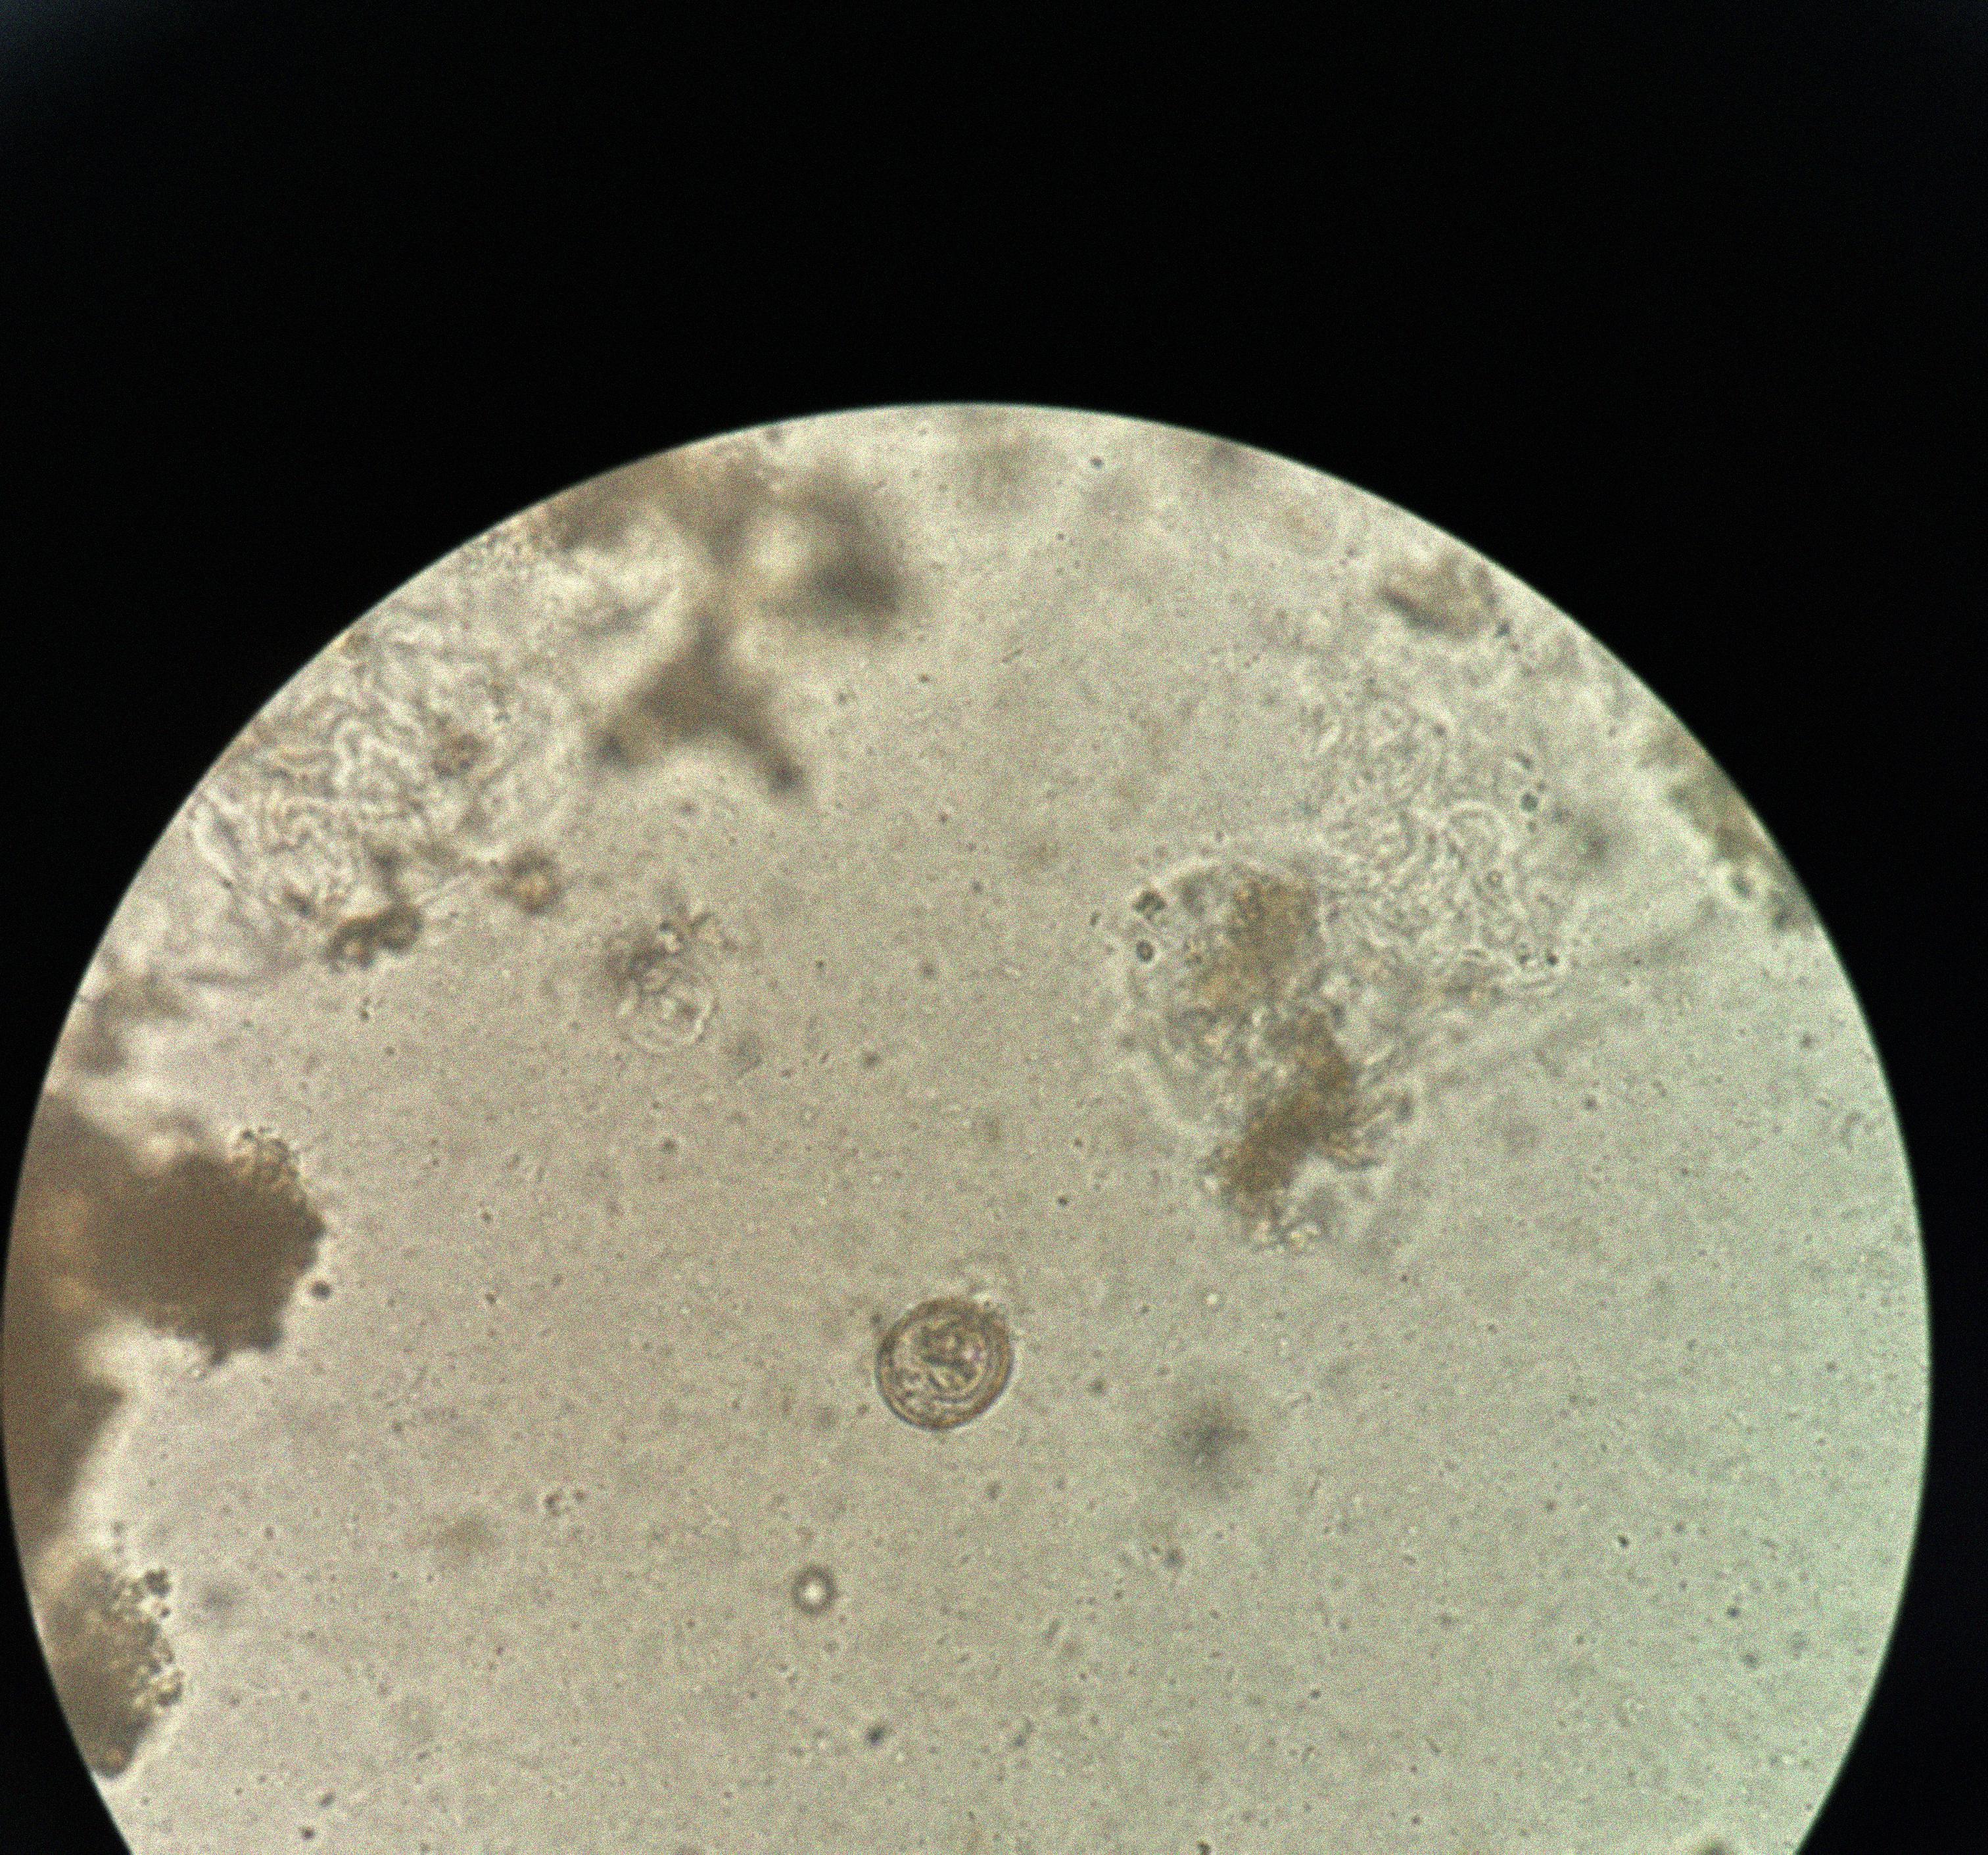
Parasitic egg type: Hymenolepis nana